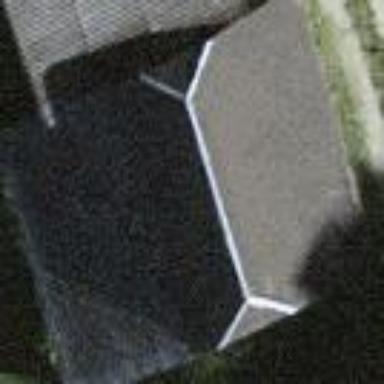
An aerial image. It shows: Barn.